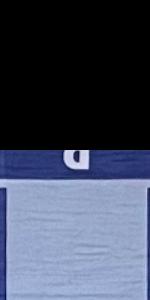
Label: Empty